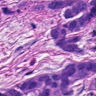
Metastatic tissue present: yes